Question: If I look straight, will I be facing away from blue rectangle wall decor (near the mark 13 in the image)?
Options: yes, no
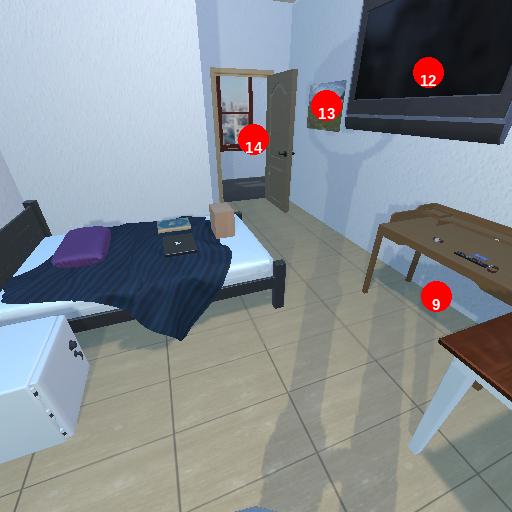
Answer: yes